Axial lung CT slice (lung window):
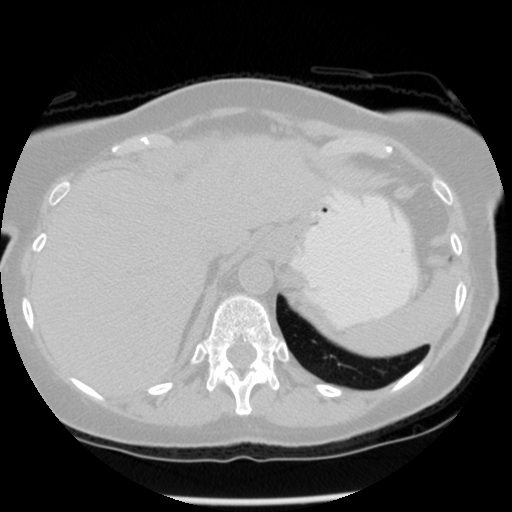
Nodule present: no